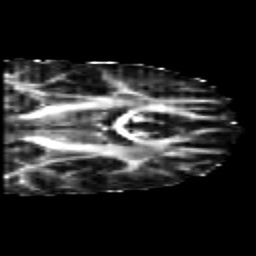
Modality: FA
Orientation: coronal
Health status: healthy
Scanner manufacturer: siemens
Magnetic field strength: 3 T
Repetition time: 10 s
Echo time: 0.092 s